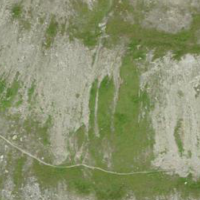
EUNIS habitat code: 48
Species observed at this site:
Geum reptans